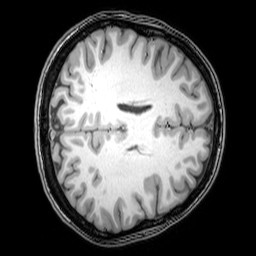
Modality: T1w
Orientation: axial
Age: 21
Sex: female
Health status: healthy
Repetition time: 0.081 s
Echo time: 0.037 s